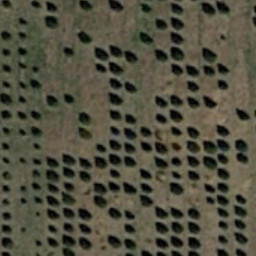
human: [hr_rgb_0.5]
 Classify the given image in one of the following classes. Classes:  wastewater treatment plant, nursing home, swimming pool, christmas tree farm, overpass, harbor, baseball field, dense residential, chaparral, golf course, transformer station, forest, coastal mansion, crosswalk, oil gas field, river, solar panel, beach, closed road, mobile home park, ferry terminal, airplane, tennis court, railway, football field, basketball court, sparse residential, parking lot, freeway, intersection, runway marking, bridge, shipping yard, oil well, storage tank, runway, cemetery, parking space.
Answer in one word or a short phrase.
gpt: christmas tree farm